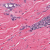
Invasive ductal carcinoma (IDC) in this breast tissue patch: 1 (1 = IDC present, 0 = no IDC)